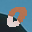
Label: 0